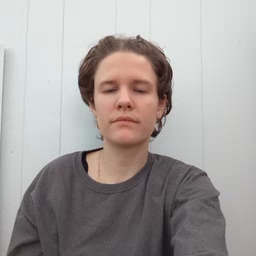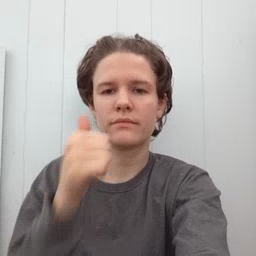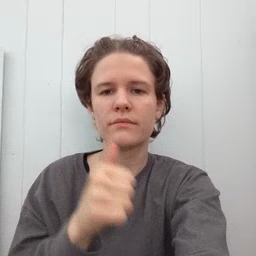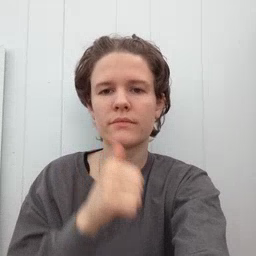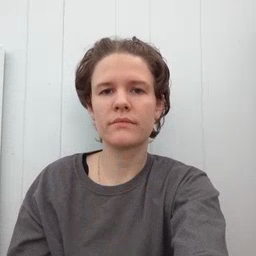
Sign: girl